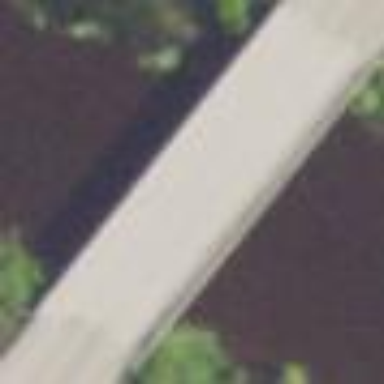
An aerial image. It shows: Man-made bridge.